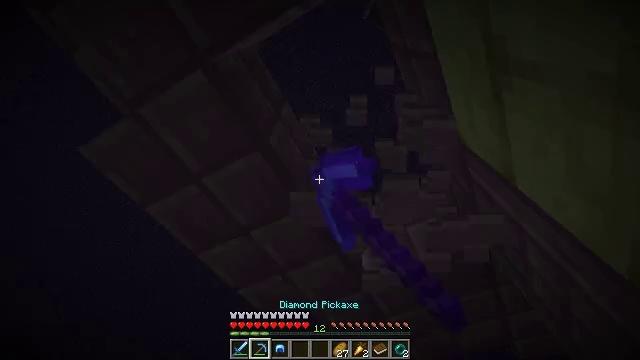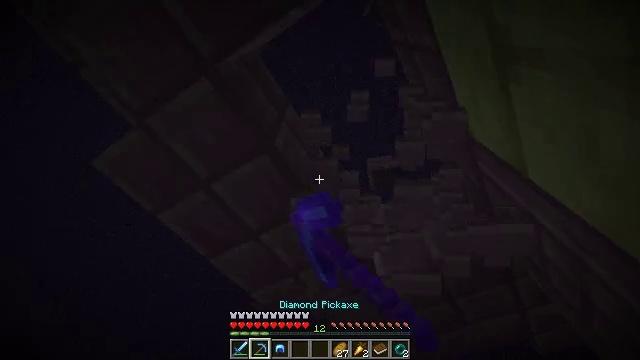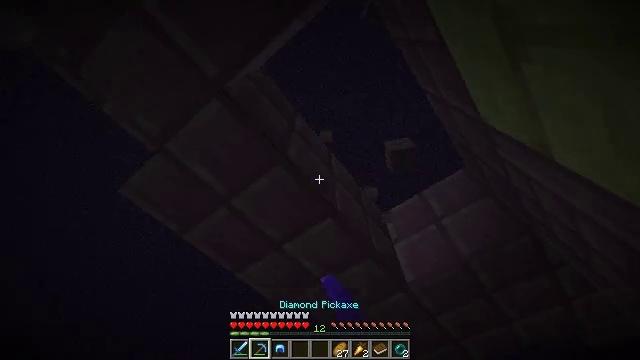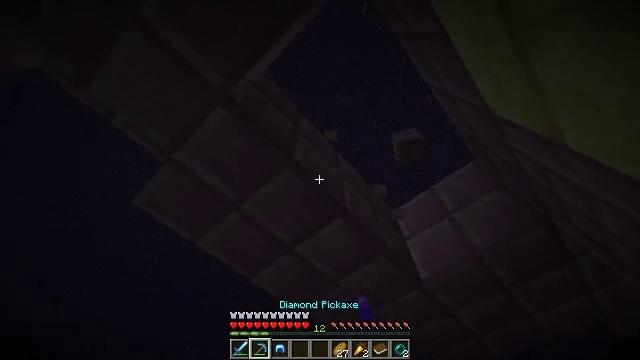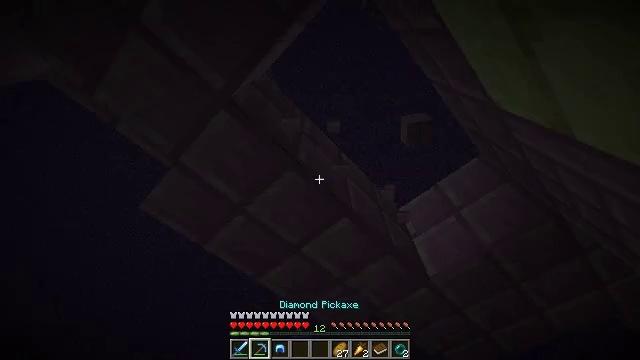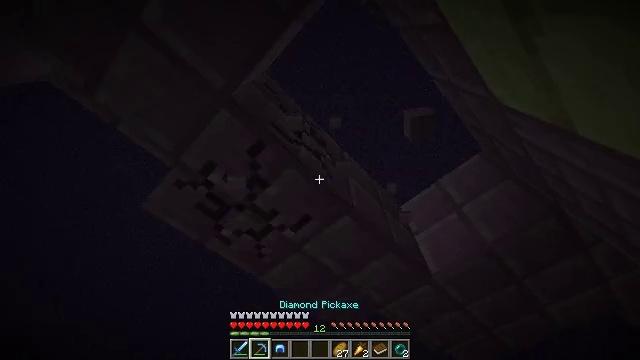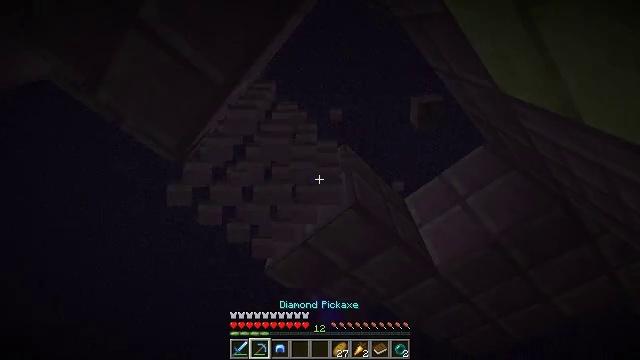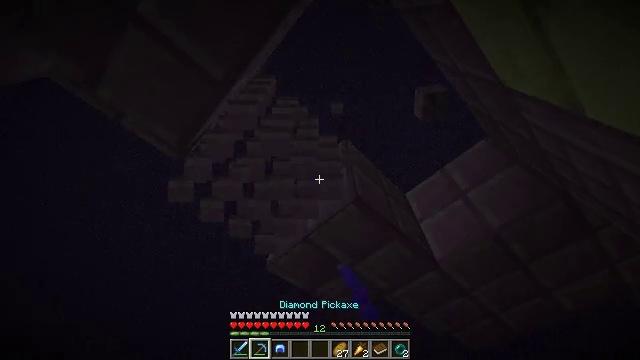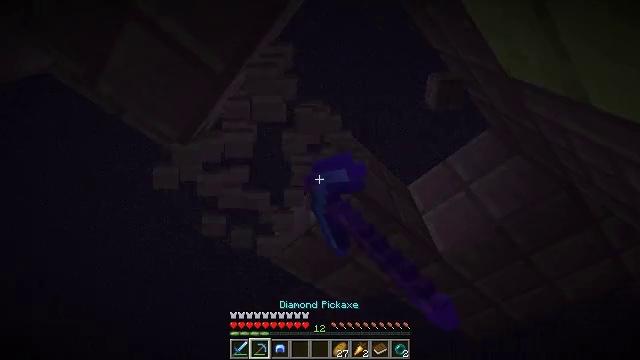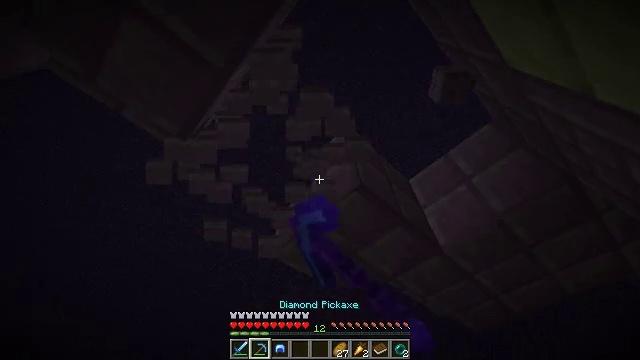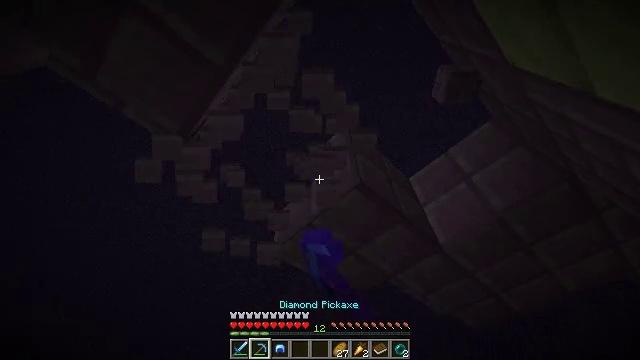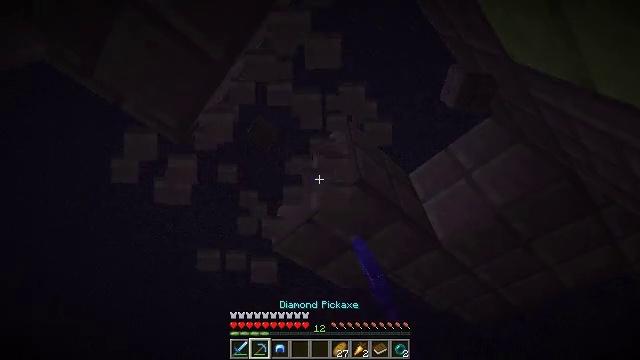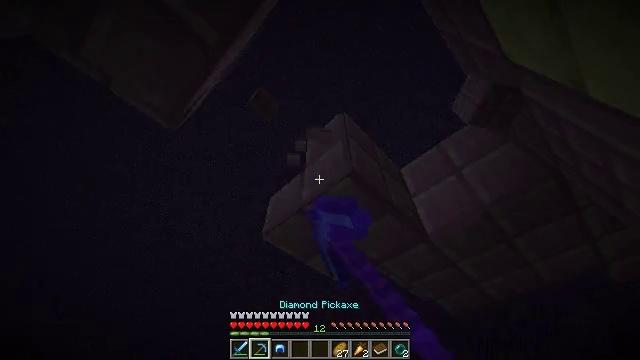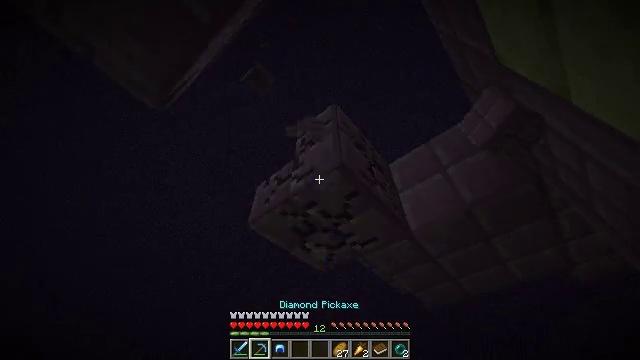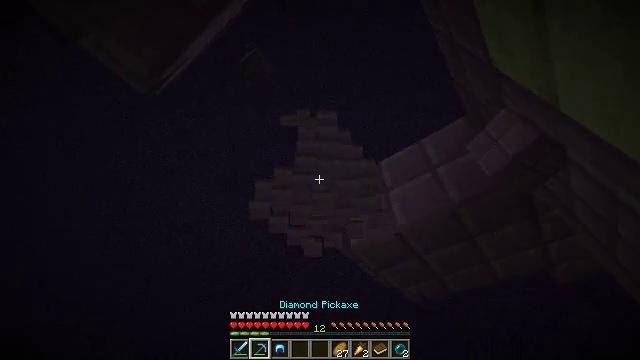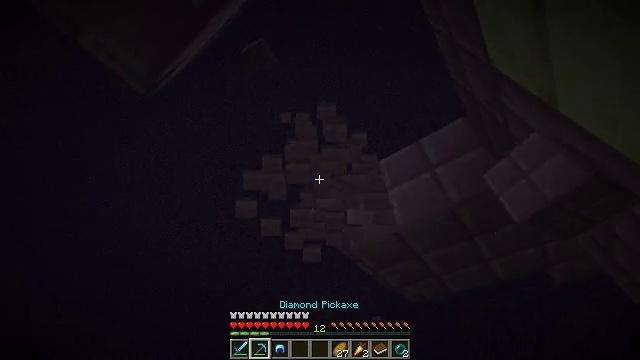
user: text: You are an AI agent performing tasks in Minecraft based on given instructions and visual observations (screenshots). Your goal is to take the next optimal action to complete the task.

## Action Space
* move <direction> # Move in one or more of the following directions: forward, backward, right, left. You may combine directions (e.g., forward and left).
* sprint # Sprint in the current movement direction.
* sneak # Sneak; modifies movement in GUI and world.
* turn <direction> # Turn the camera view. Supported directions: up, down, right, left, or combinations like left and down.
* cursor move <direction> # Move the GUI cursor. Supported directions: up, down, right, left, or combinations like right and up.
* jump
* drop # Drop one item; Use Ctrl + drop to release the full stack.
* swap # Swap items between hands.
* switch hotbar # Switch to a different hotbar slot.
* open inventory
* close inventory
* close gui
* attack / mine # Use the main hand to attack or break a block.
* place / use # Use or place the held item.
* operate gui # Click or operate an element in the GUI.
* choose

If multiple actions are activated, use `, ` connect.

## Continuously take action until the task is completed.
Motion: motion action
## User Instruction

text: Gather the purpur stairs for reuse.
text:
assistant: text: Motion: turn left, attack / mine
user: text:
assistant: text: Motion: turn left and up, attack / mine
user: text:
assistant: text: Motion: turn left, attack / mine
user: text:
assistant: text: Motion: turn left, attack / mine
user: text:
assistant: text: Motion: attack / mine
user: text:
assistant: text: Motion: turn left and down, attack / mine
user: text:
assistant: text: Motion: turn down, attack / mine
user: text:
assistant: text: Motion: turn down, attack / mine
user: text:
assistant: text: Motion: turn down, attack / mine
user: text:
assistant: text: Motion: attack / mine
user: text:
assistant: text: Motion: attack / mine
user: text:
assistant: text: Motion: turn right and down, attack / mine
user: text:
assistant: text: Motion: turn right and down, attack / mine
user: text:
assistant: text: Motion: turn right and down, attack / mine
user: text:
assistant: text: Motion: attack / mine
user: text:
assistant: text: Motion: attack / mine
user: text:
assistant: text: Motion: turn right and down, attack / mine
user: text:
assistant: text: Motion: turn right and down, attack / mine
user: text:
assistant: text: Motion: attack / mine